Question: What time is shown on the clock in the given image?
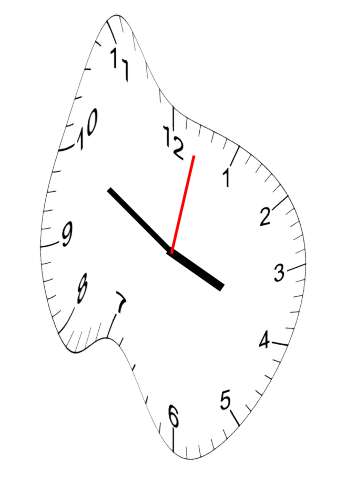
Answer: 03:50:02